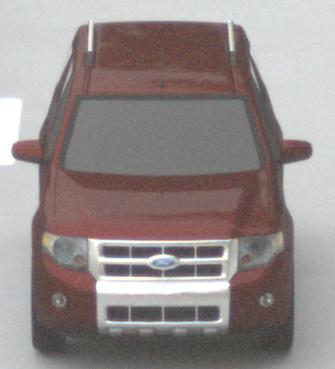
Make: Ford
Model: Escape Hybrid
Detailed model: -
Model produced from: 2004
Model produced until: 2012
Doors: 5
Color: red
Road condition: dry road
Daytime: morning or afternoon
Contrast: low contrast